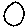
Label: circle